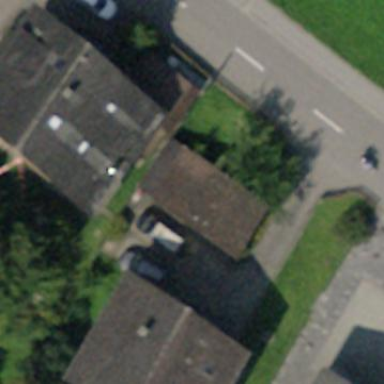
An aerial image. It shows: Garage.